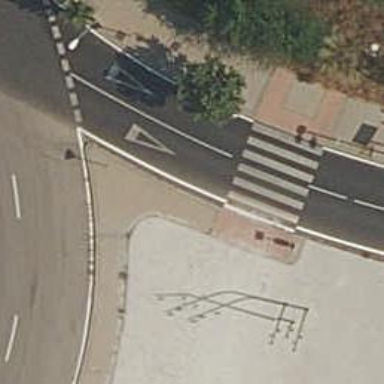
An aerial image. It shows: Road with "give way" sign.